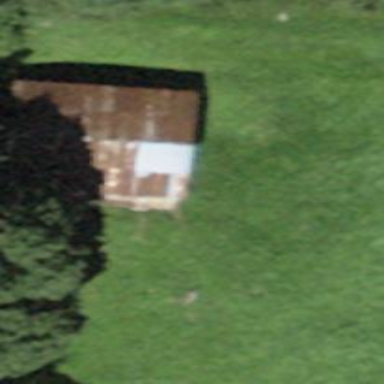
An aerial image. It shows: Shed.